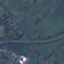
Label: Highway